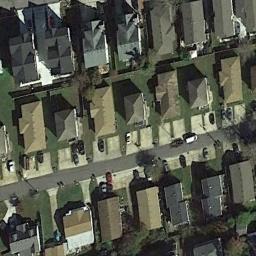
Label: dense_residential